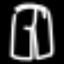
Label: pants